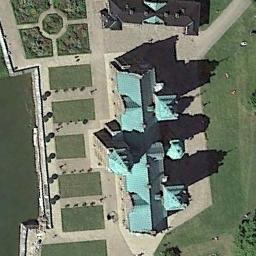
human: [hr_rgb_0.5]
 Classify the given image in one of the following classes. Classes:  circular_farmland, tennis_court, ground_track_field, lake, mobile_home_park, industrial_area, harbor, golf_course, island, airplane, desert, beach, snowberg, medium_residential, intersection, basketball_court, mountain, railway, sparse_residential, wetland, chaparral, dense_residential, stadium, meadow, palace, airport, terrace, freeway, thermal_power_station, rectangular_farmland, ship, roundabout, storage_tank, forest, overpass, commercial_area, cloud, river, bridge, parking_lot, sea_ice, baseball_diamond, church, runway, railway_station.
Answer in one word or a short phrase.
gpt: palace